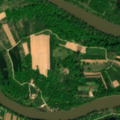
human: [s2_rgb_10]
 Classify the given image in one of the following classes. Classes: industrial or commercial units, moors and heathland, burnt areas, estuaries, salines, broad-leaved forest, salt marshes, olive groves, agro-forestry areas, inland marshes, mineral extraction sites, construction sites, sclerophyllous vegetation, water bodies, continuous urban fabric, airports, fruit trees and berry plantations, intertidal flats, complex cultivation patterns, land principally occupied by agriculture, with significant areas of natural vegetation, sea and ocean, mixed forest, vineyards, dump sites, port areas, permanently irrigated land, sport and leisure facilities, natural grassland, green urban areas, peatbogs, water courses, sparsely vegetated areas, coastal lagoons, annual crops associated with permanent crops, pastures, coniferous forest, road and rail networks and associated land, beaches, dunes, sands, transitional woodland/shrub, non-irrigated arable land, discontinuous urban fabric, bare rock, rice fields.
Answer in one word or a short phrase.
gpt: complex cultivation patterns, broad-leaved forest, transitional woodland/shrub, inland marshes, water courses